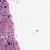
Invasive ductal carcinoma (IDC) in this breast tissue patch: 1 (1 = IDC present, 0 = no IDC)